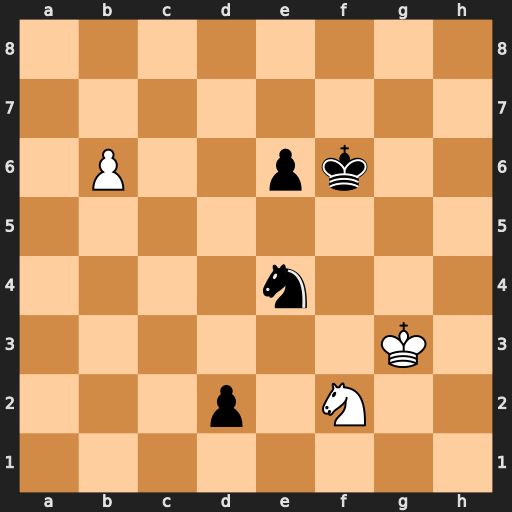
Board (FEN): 8/8/1P2pk2/8/4n3/6K1/3p1N2/8
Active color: w
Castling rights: -
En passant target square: -
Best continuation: Nxe4+ Ke7 Nxd2